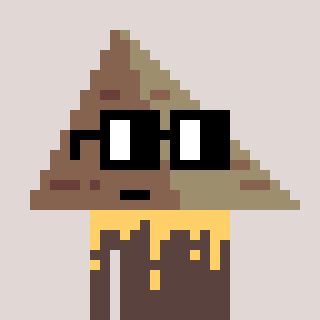
a pixel art character with square black glasses, a pyramid-shaped head and a darkbrown-colored body on a warm background